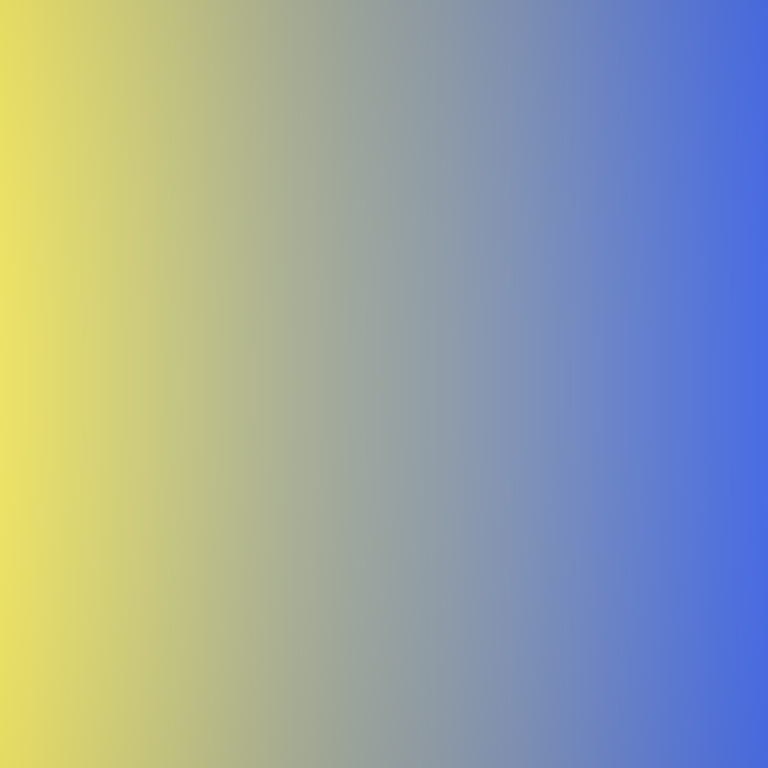
Abstract light effect, smooth gradient from yellow to blue, calm atmosphere, soft blend, no room, no furniture, no objects.